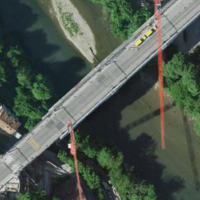
EUNIS habitat code: 15
Species observed at this site:
Allium ursinum
Phalacrocorax carbo
Chelidonium majus
Acer pseudoplatanus
Buxus sempervirens